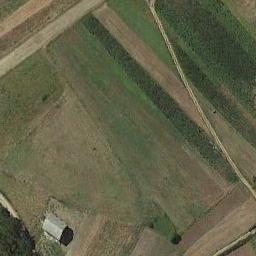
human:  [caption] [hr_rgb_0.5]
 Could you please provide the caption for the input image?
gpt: There is a building in the rectangular farmlands .

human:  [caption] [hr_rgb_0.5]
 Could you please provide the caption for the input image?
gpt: A green rectangular farmland is on the ground and a house is surrounded by these farmlands .

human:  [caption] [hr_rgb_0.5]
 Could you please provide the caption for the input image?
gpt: Many dark green, light green, and tan mixed rectangular farm fields of different sizes .

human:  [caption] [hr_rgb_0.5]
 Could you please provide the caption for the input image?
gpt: There are some deep green and light green rectangular farmland .

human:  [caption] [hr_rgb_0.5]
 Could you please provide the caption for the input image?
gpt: There are some green rectangular farmlands and a gray building .